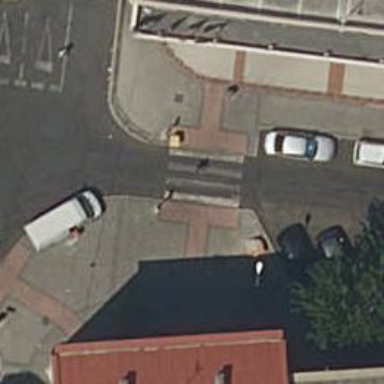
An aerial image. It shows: Marked road crossing.